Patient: sex M, age 45
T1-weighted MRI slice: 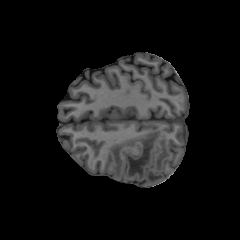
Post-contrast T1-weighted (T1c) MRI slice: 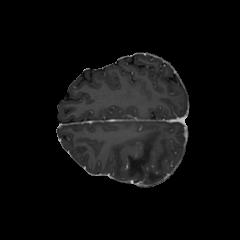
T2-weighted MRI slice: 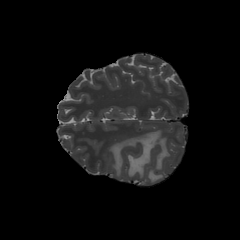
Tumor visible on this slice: yes
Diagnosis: Astrocytoma, IDH-wildtype
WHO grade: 2